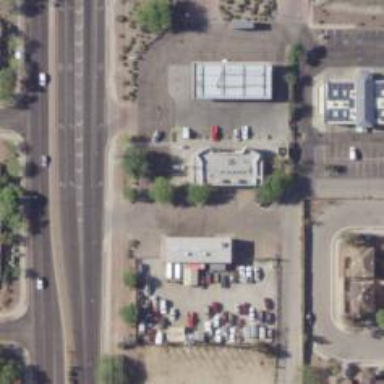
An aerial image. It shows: Convenience shop.